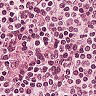
Metastatic tissue present: no